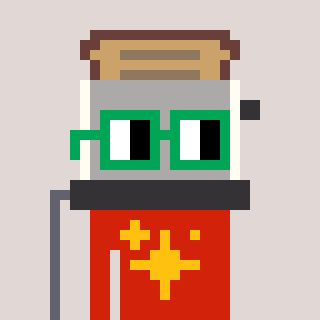
a pixel art character with square green glasses, a toaster-shaped head and a red-colored body on a warm background